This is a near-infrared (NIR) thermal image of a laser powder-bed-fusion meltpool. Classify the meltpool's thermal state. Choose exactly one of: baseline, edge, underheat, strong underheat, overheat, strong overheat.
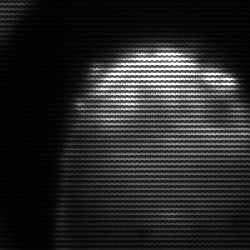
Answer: edge